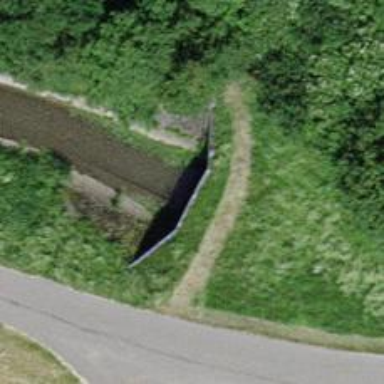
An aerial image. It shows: Tunnel passing over ditch.